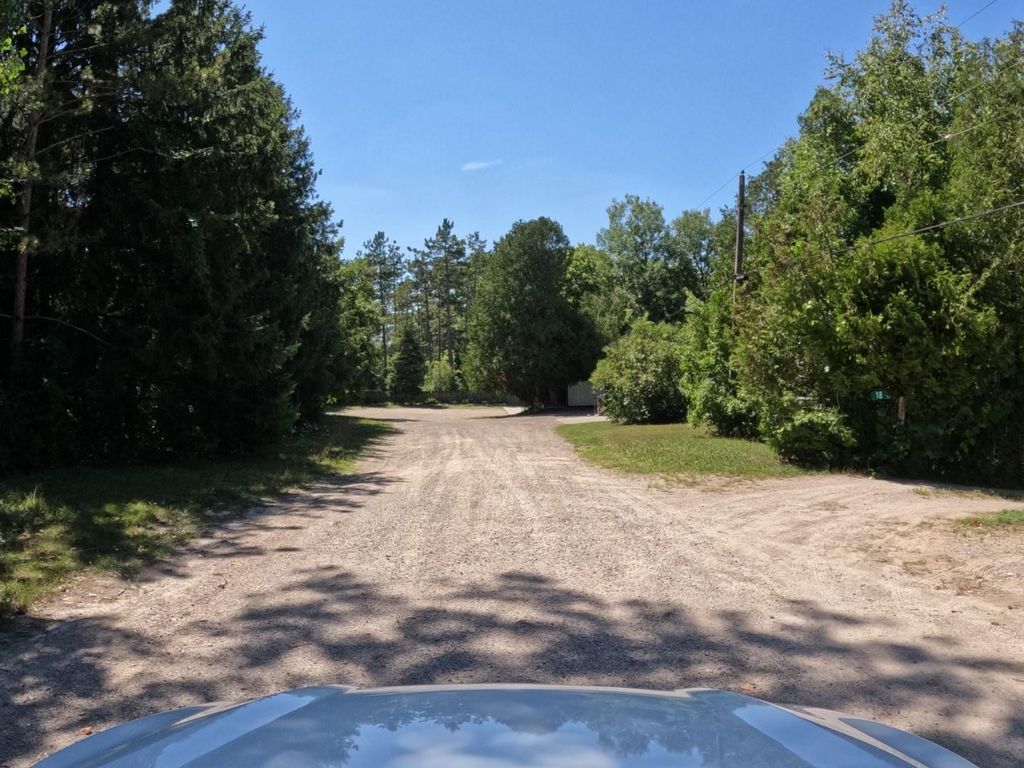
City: kitchener-waterloo